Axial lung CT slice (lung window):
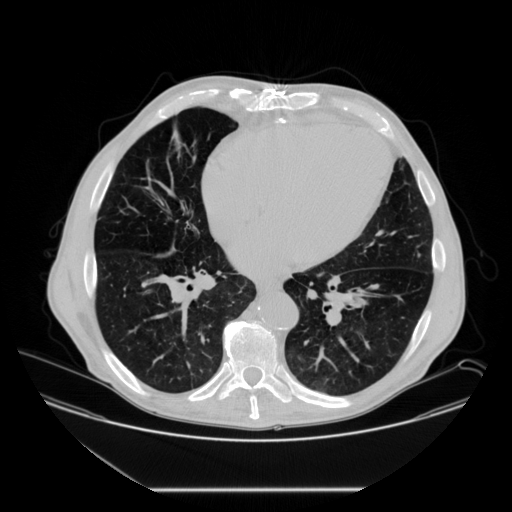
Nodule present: no